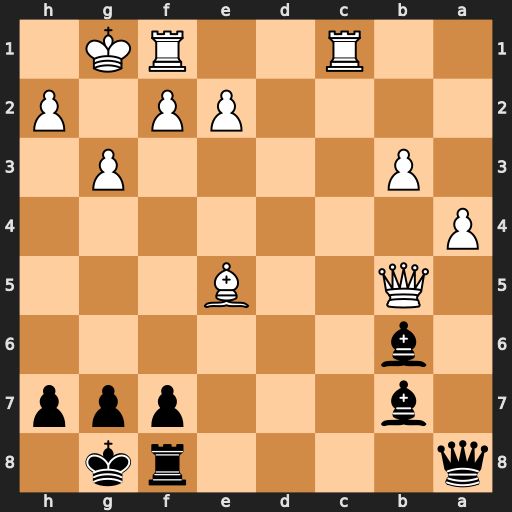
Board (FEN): q4rk1/1b3ppp/1b6/1Q2B3/P7/1P4P1/4PP1P/2R2RK1
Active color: b
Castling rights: -
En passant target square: -
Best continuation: Bh1 Rc6 Qxc6 Qxc6 Bxc6